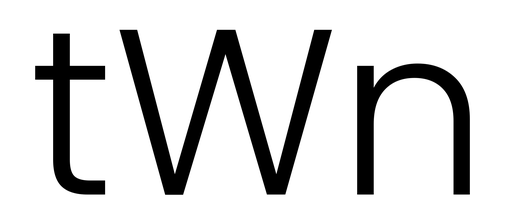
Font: Poppins-Light